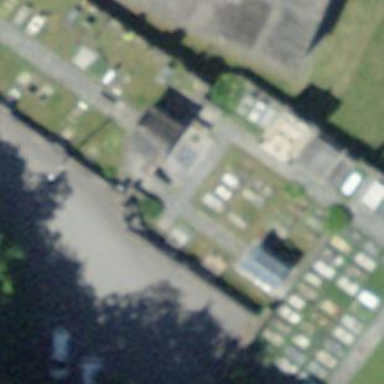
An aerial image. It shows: Cemetery.